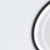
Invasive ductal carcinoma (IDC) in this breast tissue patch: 0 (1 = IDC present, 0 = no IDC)